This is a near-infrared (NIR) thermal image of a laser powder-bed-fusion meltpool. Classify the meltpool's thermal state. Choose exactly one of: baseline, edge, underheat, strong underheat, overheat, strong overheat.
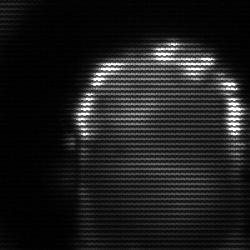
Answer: baseline